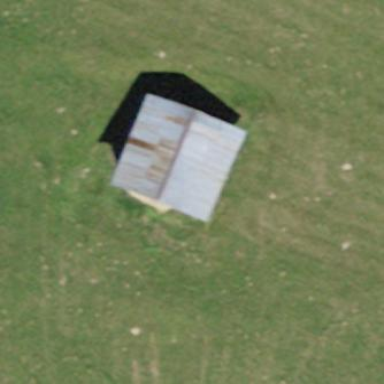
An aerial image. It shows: Shed building.